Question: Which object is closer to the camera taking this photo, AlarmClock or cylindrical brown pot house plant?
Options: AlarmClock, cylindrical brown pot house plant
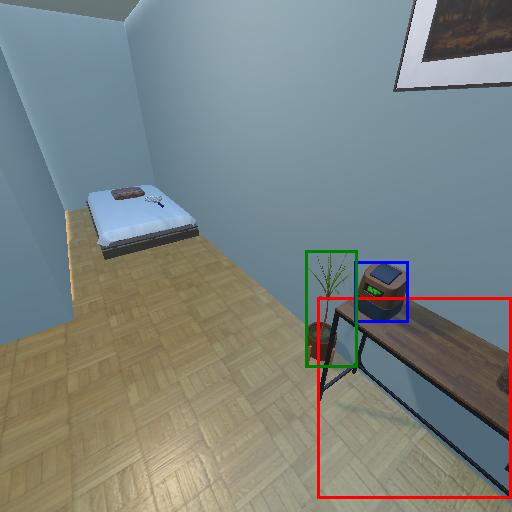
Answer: AlarmClock